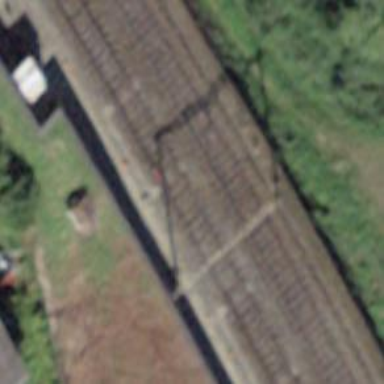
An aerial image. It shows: Railway crossover.